Field crop: maize
Growth stage: 2
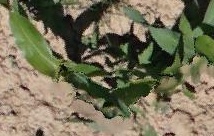
Species: maize